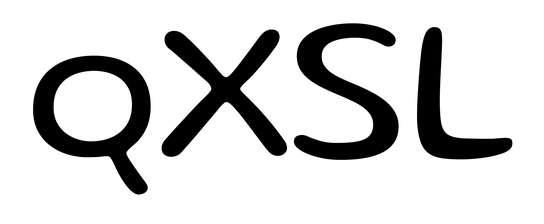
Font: Gluten_Light